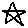
Label: star